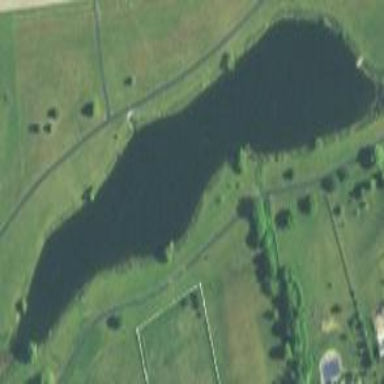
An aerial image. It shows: Pond surrounded by natural water.